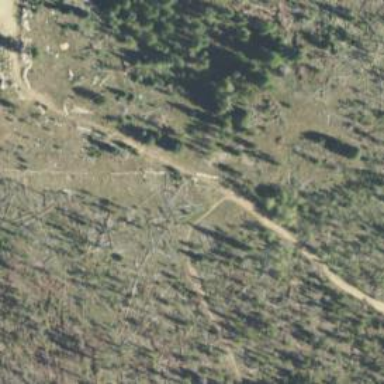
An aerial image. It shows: Path with excellent trail visibility.